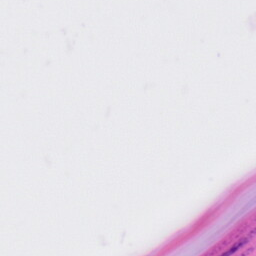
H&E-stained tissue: Skin